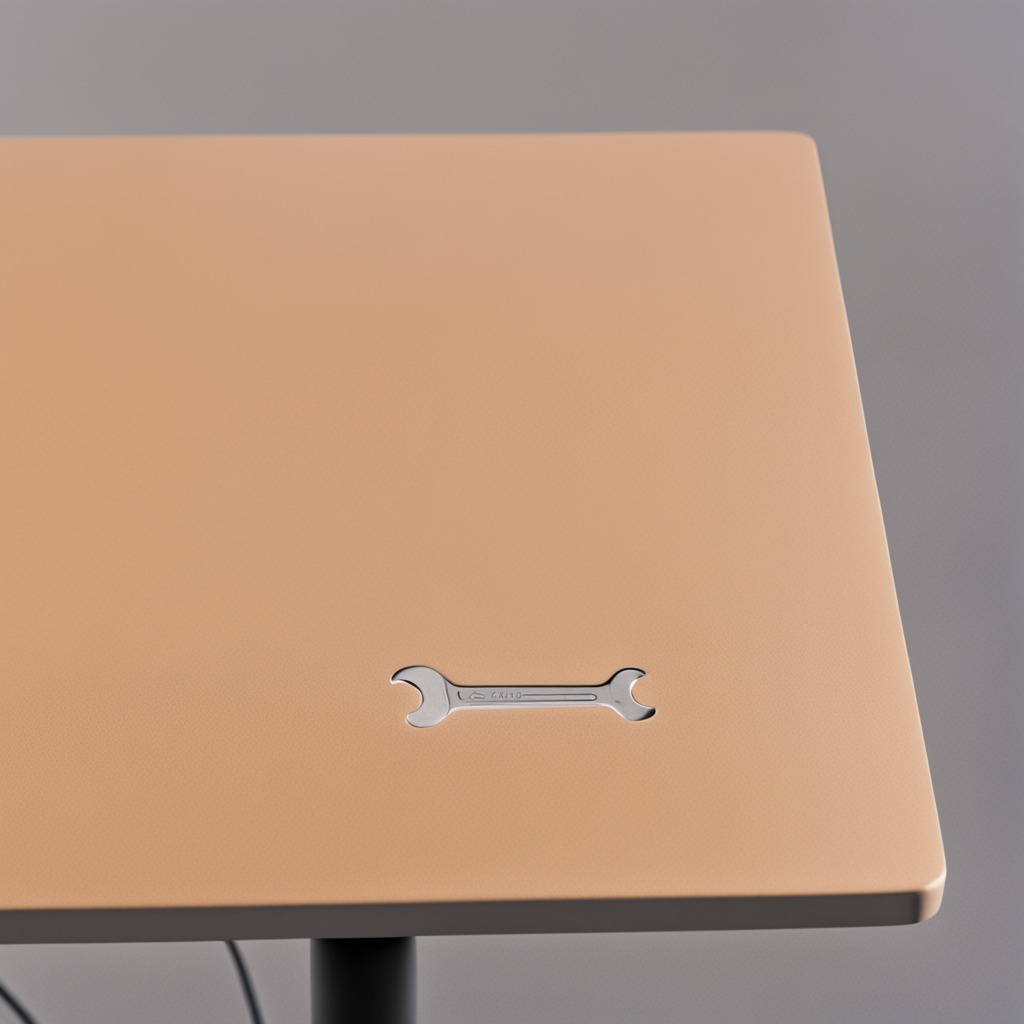
An wrench is lying on the table.